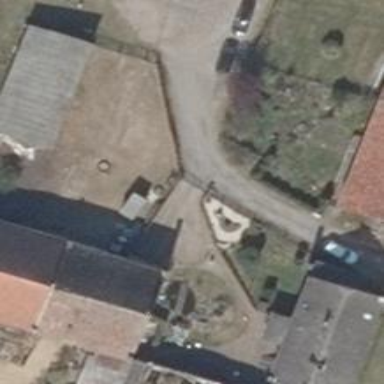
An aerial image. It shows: Driveway.